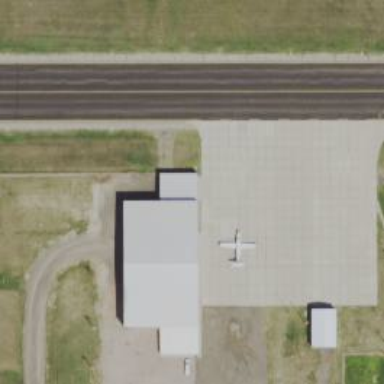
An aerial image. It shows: Image of helipad at airport.